Field crop: maize
Growth stage: 2
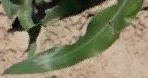
Species: maize